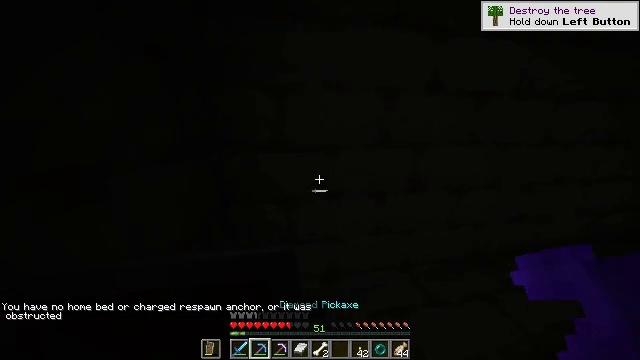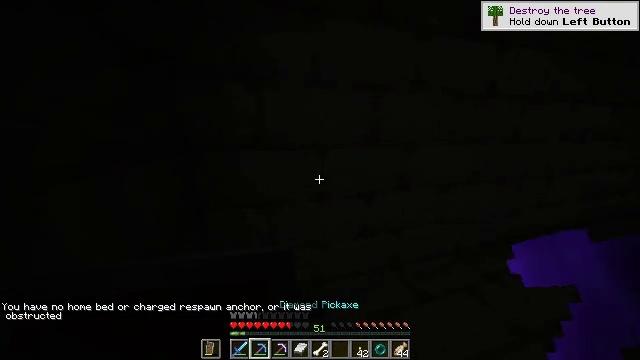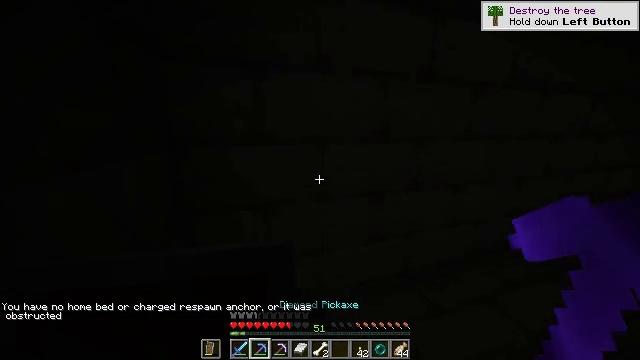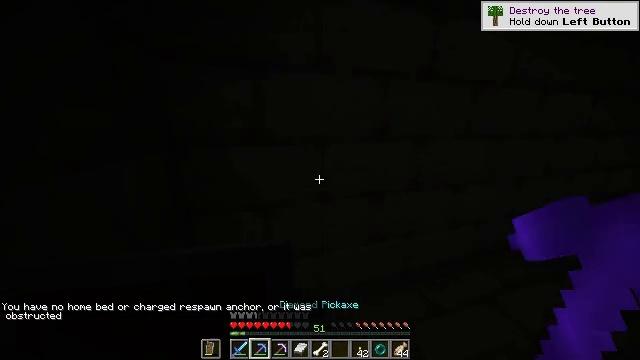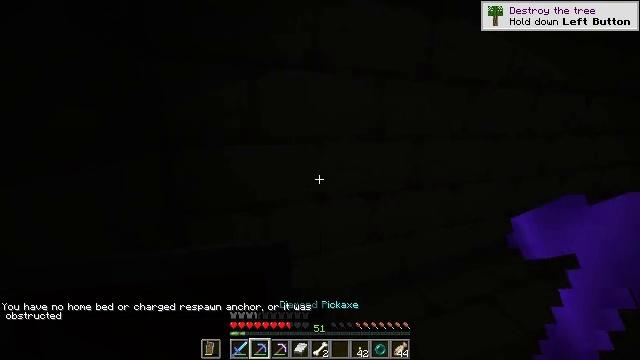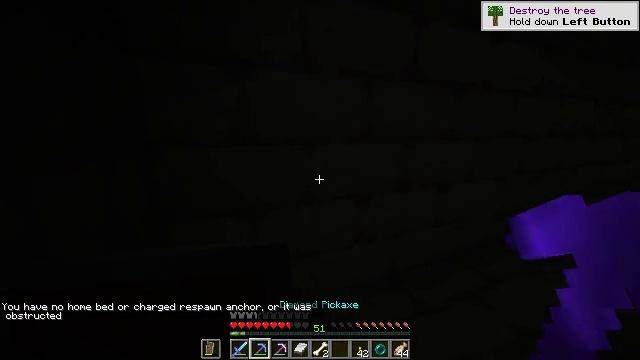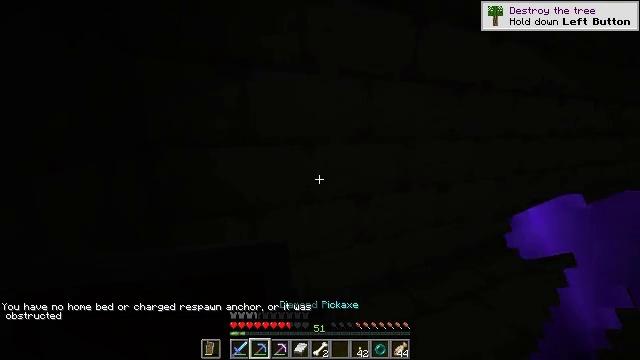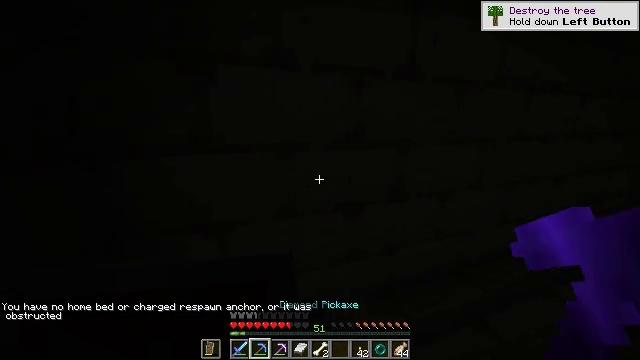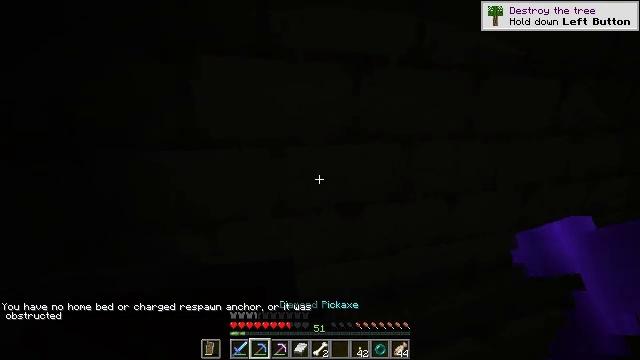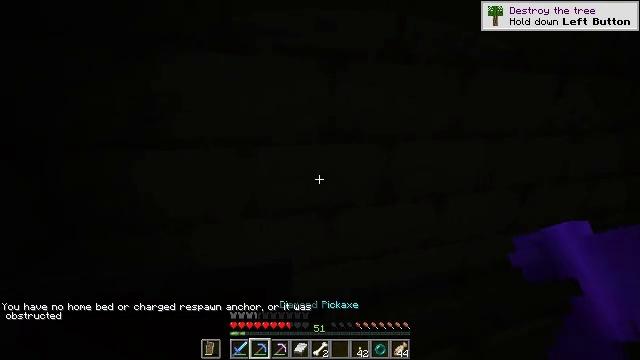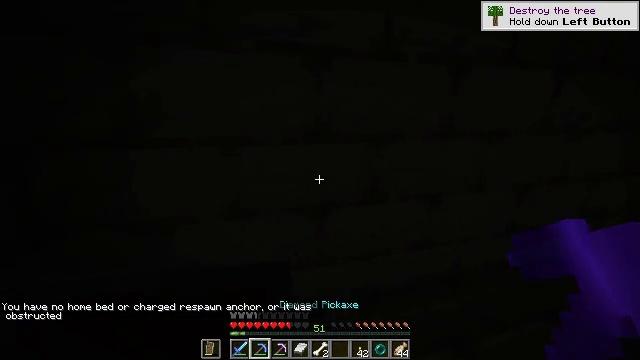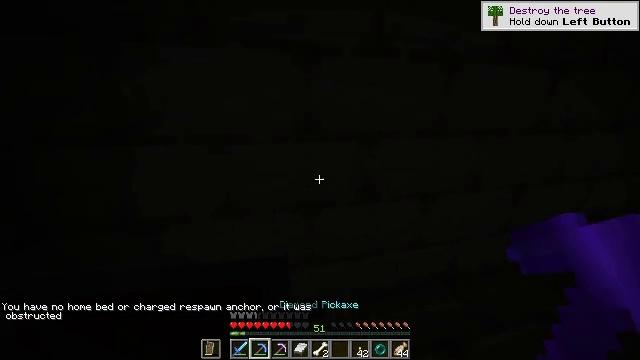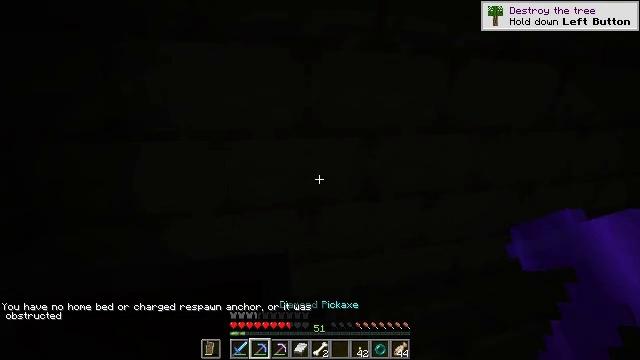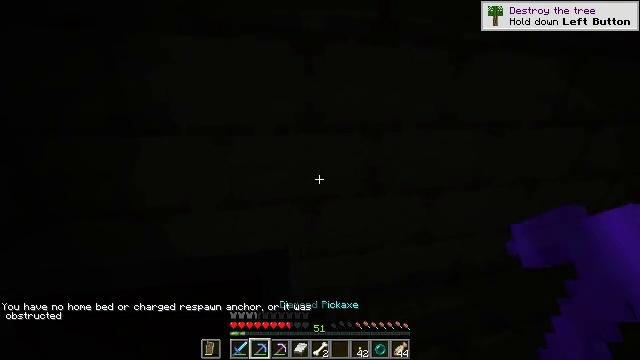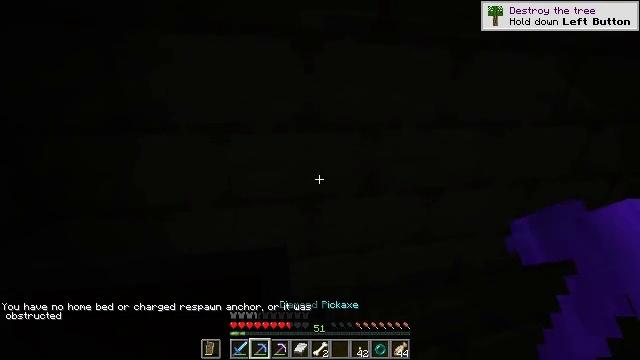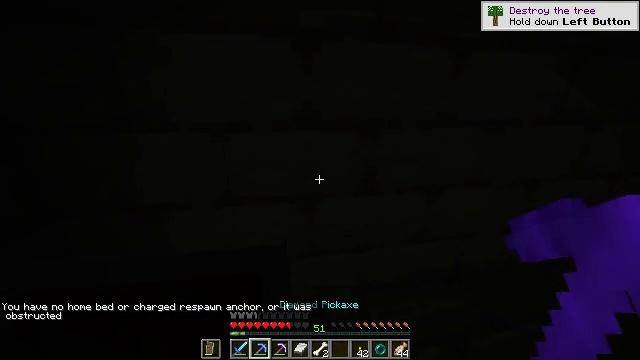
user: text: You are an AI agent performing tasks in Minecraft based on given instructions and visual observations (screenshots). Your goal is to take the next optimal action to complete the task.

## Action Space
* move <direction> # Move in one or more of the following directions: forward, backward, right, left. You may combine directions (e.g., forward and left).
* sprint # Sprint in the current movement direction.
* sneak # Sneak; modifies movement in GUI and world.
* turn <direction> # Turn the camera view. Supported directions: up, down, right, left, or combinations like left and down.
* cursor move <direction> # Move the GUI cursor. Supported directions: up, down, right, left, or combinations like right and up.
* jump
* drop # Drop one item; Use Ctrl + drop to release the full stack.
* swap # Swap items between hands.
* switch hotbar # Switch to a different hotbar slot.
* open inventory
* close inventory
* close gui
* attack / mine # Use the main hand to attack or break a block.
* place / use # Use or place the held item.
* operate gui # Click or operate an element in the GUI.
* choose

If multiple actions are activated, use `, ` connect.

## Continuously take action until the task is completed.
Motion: motion action
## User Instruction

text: Mine end stone bricks.
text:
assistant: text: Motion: turn right
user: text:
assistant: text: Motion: turn right
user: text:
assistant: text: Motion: no_op
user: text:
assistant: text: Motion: turn right
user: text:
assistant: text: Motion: turn right
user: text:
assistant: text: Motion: move forward and move right
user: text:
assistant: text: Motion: move forward and move right, turn left
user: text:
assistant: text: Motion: move right, turn left and down
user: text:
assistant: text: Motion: turn left
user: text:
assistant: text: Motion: no_op
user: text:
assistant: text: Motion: no_op
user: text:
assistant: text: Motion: turn left
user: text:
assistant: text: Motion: turn left
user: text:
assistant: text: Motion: no_op
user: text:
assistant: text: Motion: attack / mine
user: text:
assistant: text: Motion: attack / mine
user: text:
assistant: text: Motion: attack / mine
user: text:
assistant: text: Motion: no_op
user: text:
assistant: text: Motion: no_op
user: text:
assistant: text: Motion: no_op
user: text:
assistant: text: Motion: no_op
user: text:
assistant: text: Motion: no_op
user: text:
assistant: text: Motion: no_op
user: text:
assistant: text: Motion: attack / mine
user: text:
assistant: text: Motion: attack / mine
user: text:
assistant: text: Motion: attack / mine
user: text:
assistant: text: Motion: no_op
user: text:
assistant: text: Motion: no_op
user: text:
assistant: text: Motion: no_op
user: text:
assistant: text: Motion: no_op